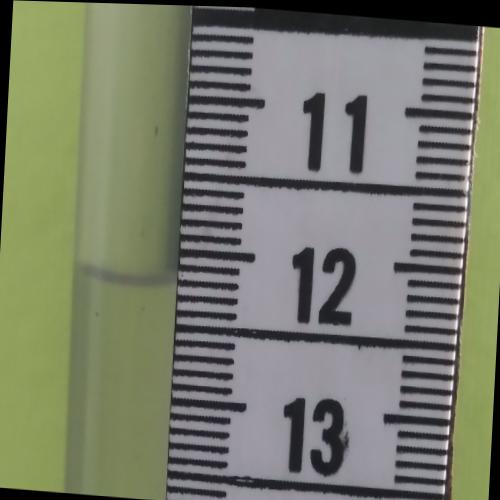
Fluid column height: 12.2 cm